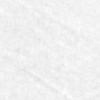
Label: change